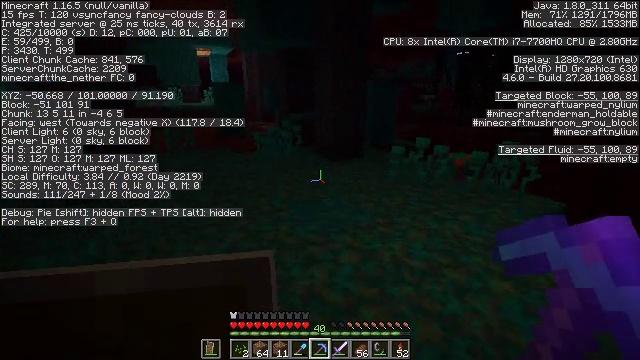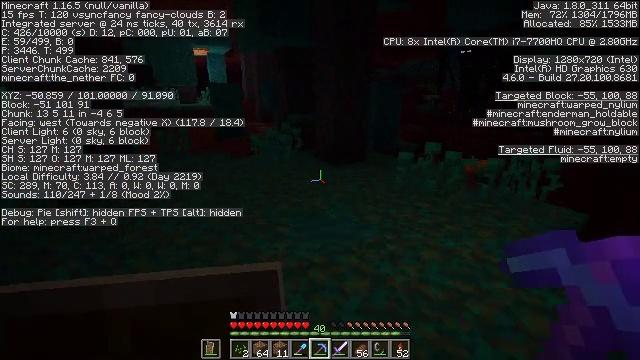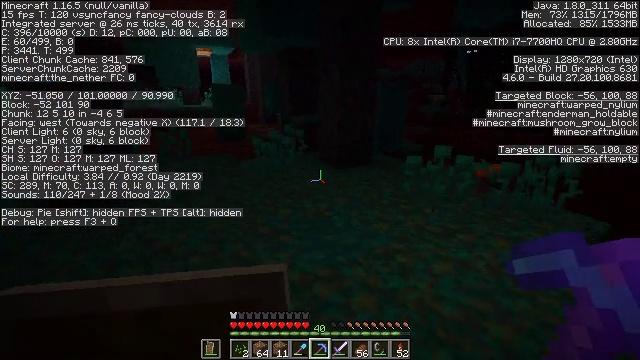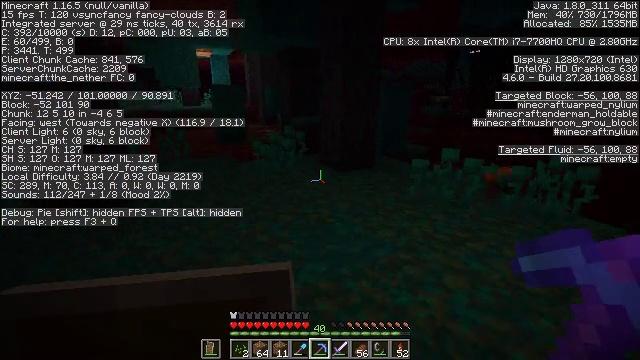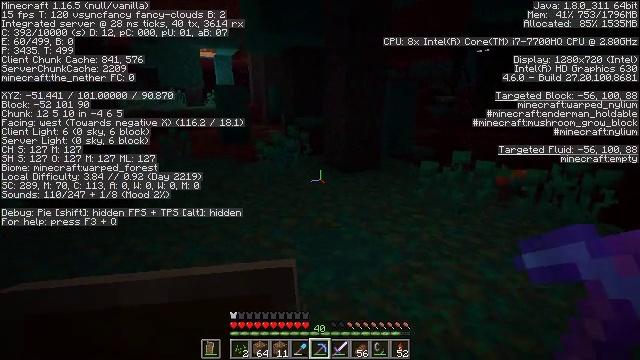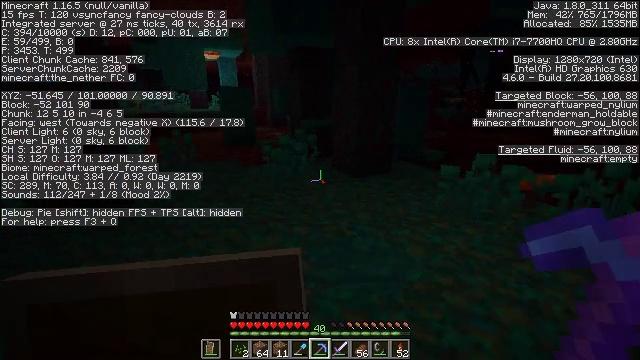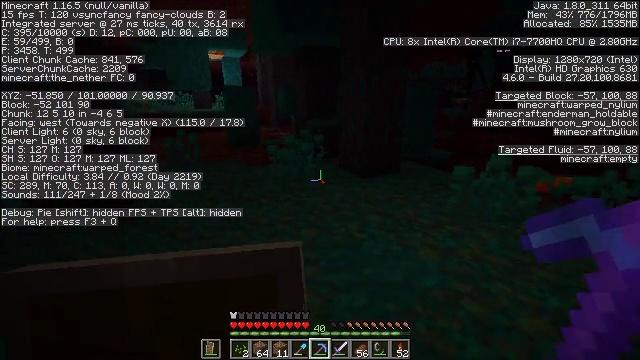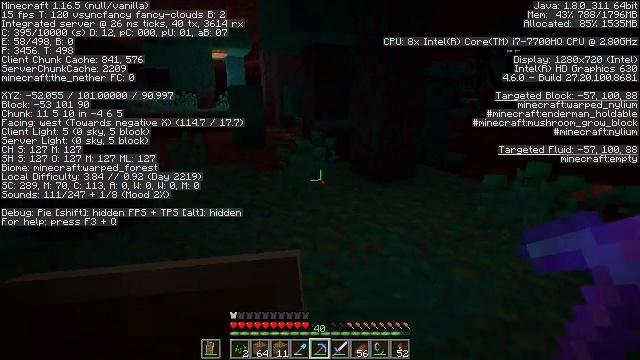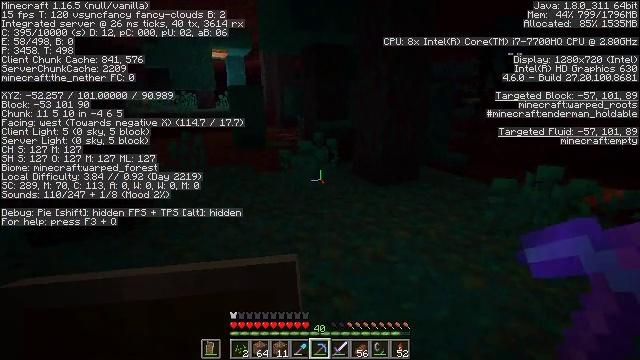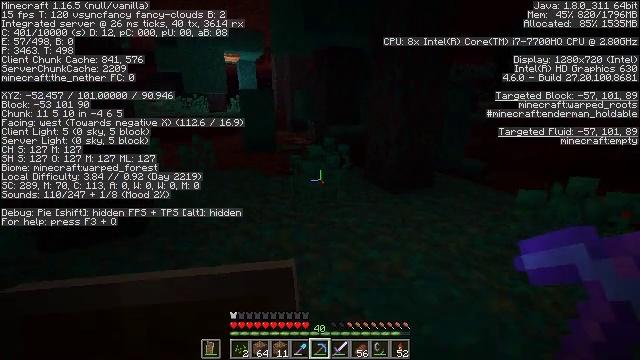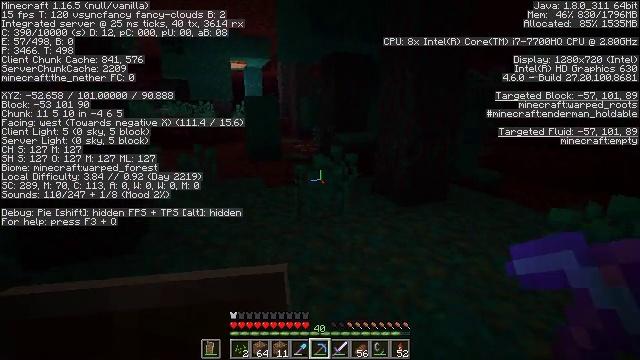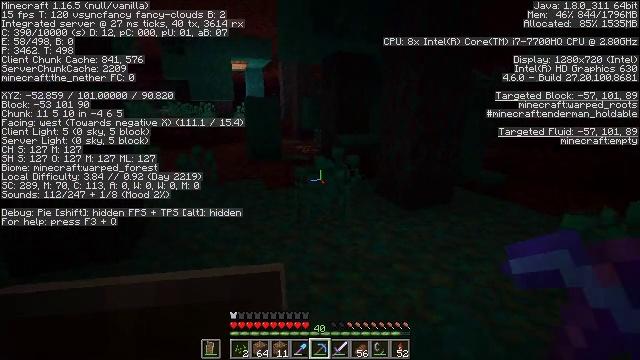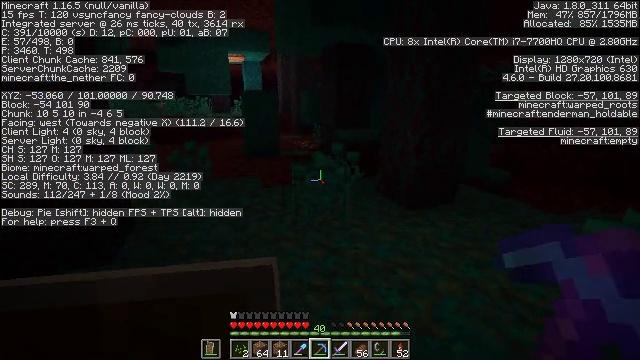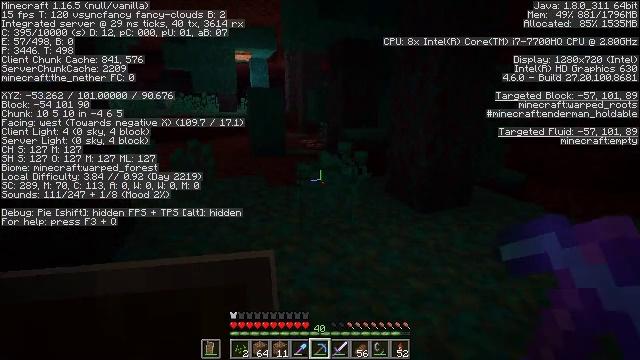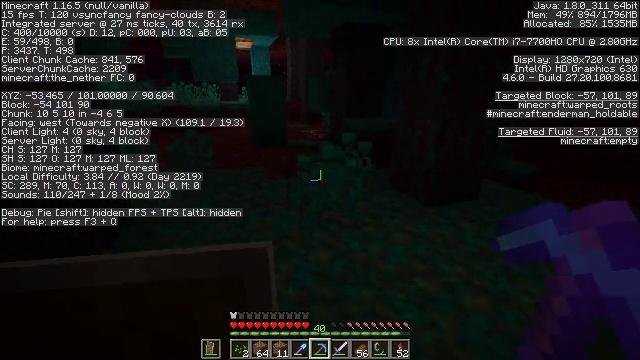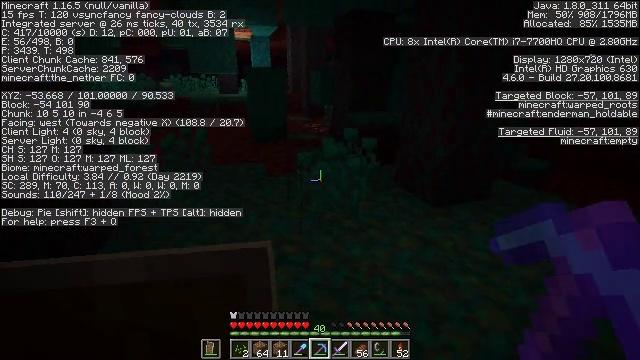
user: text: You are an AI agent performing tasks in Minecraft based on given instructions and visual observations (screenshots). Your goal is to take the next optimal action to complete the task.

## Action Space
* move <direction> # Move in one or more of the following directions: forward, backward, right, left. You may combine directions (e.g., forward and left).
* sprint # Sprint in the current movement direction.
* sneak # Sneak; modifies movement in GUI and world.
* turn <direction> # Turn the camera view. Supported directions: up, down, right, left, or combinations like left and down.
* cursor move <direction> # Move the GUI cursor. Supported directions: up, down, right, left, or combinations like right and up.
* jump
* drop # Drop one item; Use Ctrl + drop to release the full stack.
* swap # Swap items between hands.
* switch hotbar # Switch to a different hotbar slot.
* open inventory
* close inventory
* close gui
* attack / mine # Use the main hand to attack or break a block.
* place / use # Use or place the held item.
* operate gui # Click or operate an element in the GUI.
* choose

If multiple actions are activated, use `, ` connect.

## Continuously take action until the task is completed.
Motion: motion action
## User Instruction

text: Collect the warped nylium block.
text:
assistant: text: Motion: move forward
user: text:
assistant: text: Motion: move forward
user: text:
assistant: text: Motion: move forward
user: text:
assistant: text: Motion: move forward and move left
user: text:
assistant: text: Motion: move forward and move left
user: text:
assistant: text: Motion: move forward and move left
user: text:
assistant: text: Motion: move forward and move left
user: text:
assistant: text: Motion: move forward
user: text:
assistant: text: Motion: move forward, turn left
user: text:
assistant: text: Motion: move forward, turn left and up
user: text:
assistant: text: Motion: move forward
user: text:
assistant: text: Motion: move forward, turn down
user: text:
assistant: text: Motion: move forward, turn left
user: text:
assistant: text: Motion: move forward, turn down
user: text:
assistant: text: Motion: move forward, turn down
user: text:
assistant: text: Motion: move forward
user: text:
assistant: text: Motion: move forward
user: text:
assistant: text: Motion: move forward
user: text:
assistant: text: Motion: move forward
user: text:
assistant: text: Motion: move forward
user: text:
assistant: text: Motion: move forward
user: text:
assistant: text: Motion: move forward
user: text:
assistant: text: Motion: move forward
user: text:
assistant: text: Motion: move forward
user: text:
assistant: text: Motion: move forward
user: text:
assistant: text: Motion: move forward
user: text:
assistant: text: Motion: move forward
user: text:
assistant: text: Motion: move forward
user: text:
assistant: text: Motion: move forward
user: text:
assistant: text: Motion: move forward